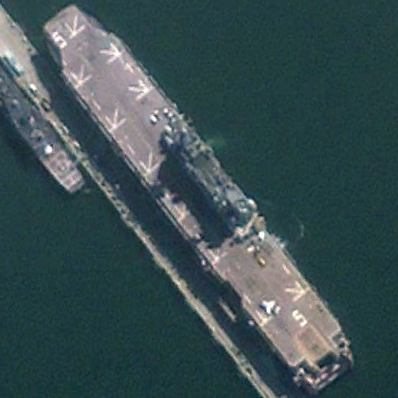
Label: assault